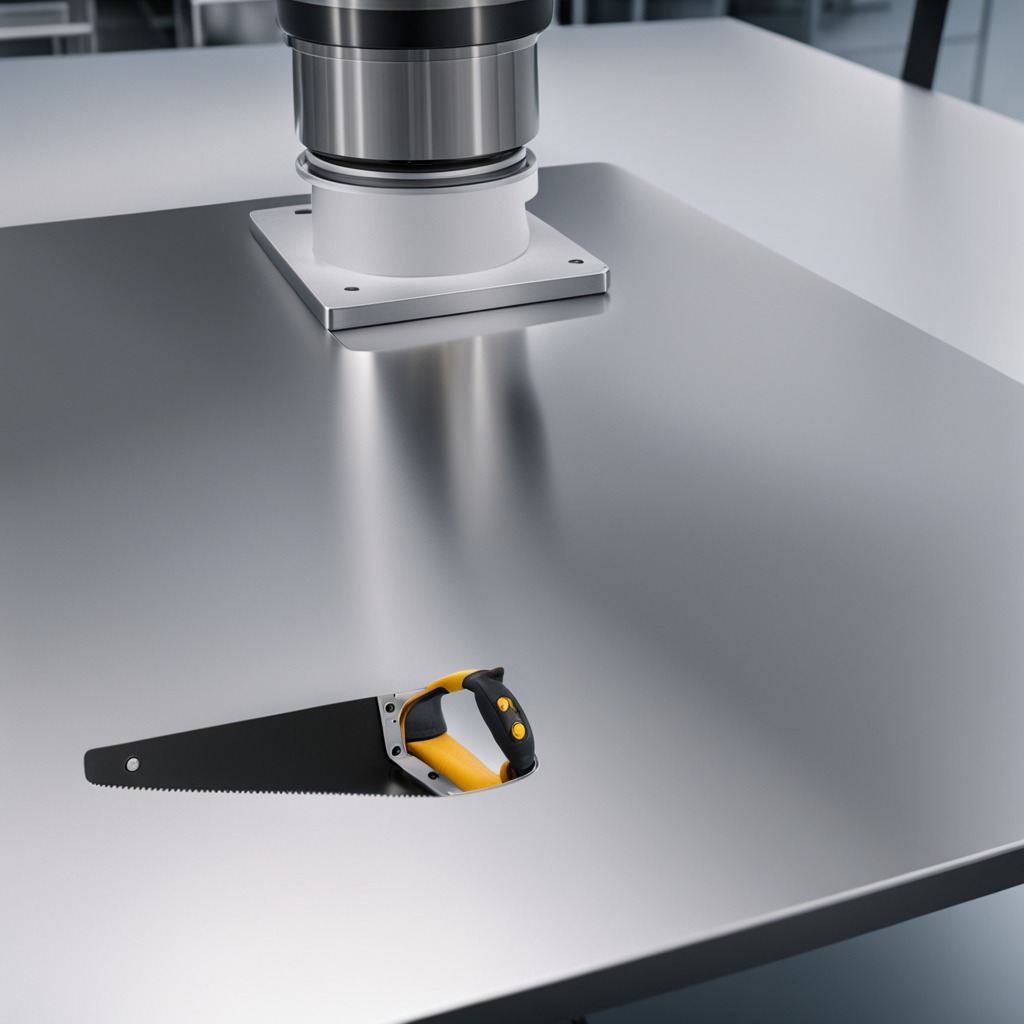
A handheld metal saw lies on a stainless steel table in a high-end prototyping lab.